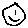
Label: smiley face